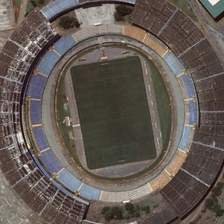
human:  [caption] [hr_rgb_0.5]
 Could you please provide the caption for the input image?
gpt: a football field is in middle of an oval old stadium .

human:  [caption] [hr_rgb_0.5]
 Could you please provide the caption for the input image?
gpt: a football field is in middle of an oval old stadium .

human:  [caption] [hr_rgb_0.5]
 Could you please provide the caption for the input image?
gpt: a football field is in middle of an oval old stadium .

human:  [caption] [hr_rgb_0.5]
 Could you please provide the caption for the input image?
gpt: a football field is in middle of an oval old stadium .

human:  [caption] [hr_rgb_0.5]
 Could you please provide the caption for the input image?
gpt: a football field is in middle of an oval old stadium .